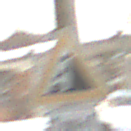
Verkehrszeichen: SteinschlagRechts
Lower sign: LaengeEinerStrecke1
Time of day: MorningAfternoon
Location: Roofed (Suburban)
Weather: PartlyCloudy
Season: Winter
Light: Natural